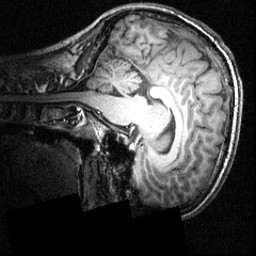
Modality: T1w
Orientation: sagittal
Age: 26
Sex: male
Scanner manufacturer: siemens
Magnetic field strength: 3.951 T
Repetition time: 1.5 s
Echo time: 0.00335 s